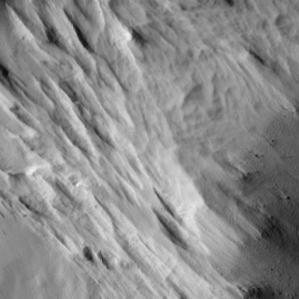
Label: non_frost